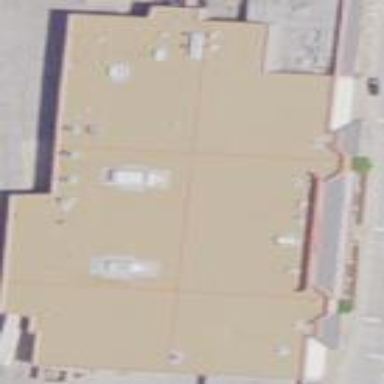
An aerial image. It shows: Supermarket building.